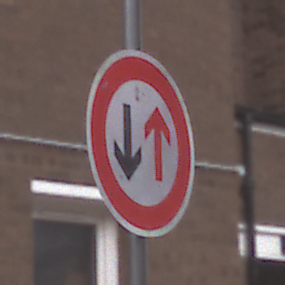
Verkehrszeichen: VorrangDesGegenverkehrs
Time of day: MorningAfternoon
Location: Outdoor (Urban)
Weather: Overcast
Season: NotSpecified
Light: Natural